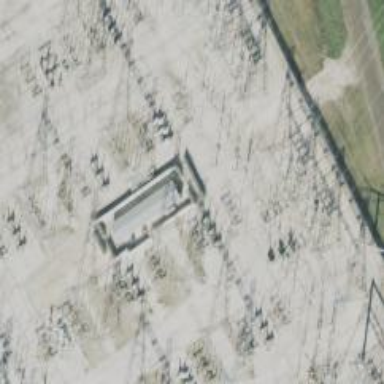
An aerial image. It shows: Switch for power supply.